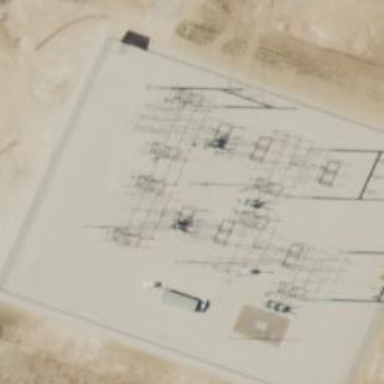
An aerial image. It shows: Switch for power supply.